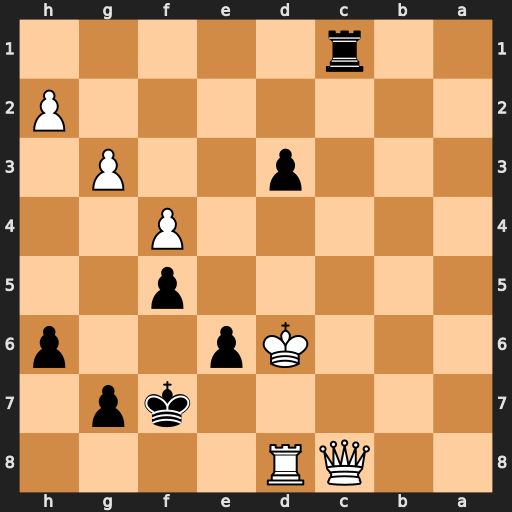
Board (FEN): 2QR4/5kp1/3Kp2p/5p2/5P2/3p2P1/7P/2r5
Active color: b
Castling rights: -
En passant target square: -
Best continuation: Rxc8 Rxc8 d2 Ke5 d1=Q